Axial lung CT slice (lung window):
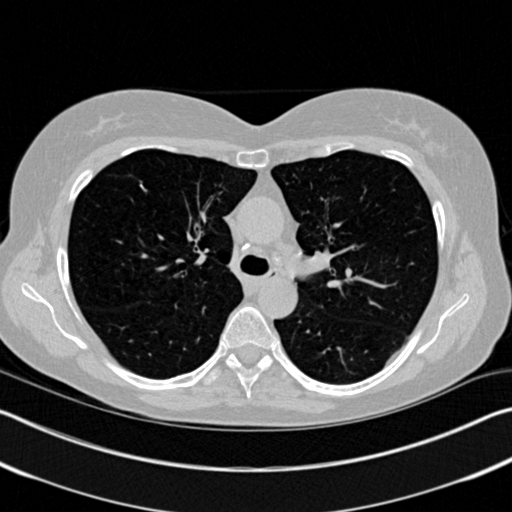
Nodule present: no